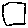
Label: square